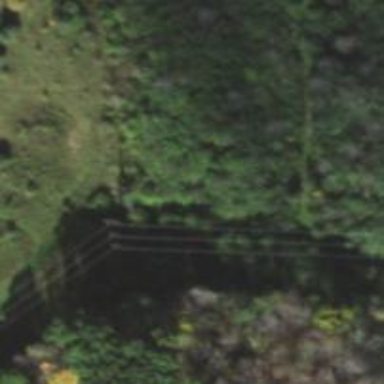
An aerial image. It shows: Power pole.